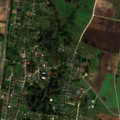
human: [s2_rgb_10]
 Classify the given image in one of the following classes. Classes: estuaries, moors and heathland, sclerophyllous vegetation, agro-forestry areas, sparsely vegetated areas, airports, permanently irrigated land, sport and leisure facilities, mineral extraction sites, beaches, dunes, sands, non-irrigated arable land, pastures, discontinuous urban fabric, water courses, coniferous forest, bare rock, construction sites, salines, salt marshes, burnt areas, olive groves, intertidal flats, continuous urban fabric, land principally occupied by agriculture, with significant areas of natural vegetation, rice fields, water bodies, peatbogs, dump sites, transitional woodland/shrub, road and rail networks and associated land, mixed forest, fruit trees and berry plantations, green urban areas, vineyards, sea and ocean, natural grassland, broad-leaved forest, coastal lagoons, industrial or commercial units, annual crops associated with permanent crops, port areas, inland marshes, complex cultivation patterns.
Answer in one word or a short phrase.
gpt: discontinuous urban fabric, non-irrigated arable land, pastures, complex cultivation patterns